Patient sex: M
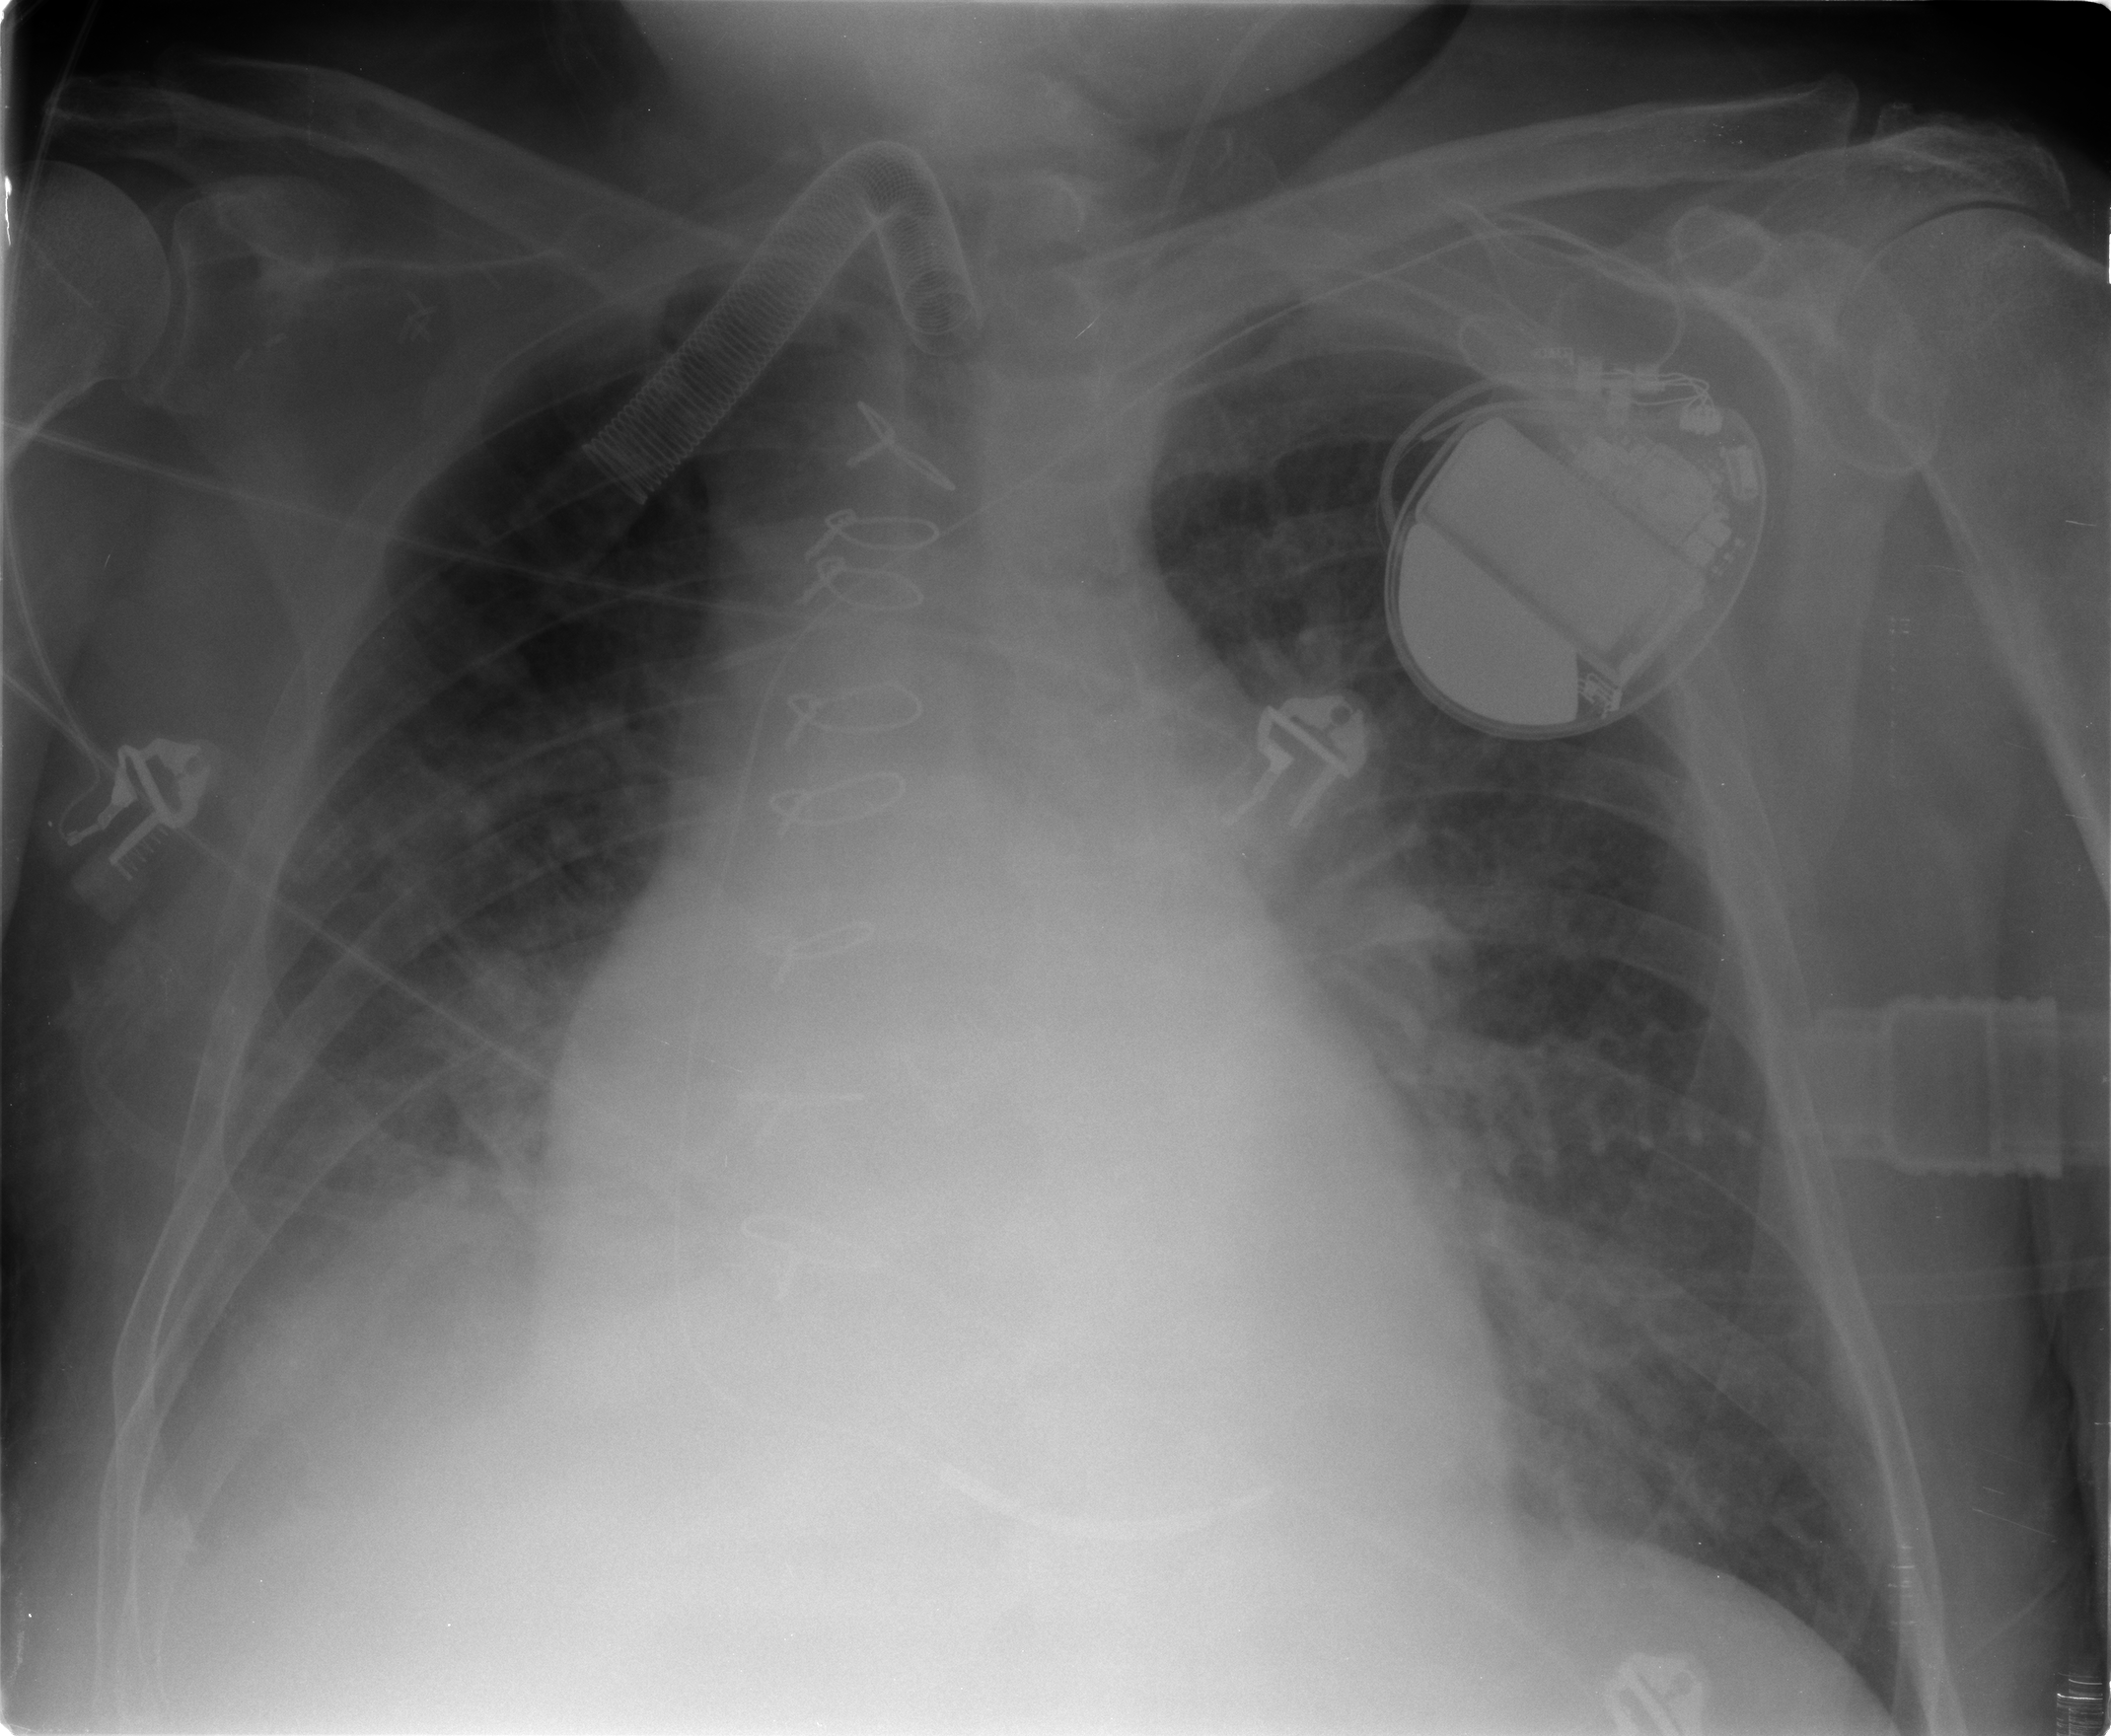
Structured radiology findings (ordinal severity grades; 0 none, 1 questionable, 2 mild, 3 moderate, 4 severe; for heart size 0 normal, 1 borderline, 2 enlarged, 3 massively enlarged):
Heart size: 2
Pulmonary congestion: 2
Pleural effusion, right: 3
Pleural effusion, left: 0
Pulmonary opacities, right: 2
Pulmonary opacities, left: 1
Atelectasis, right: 3
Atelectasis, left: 2